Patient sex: M
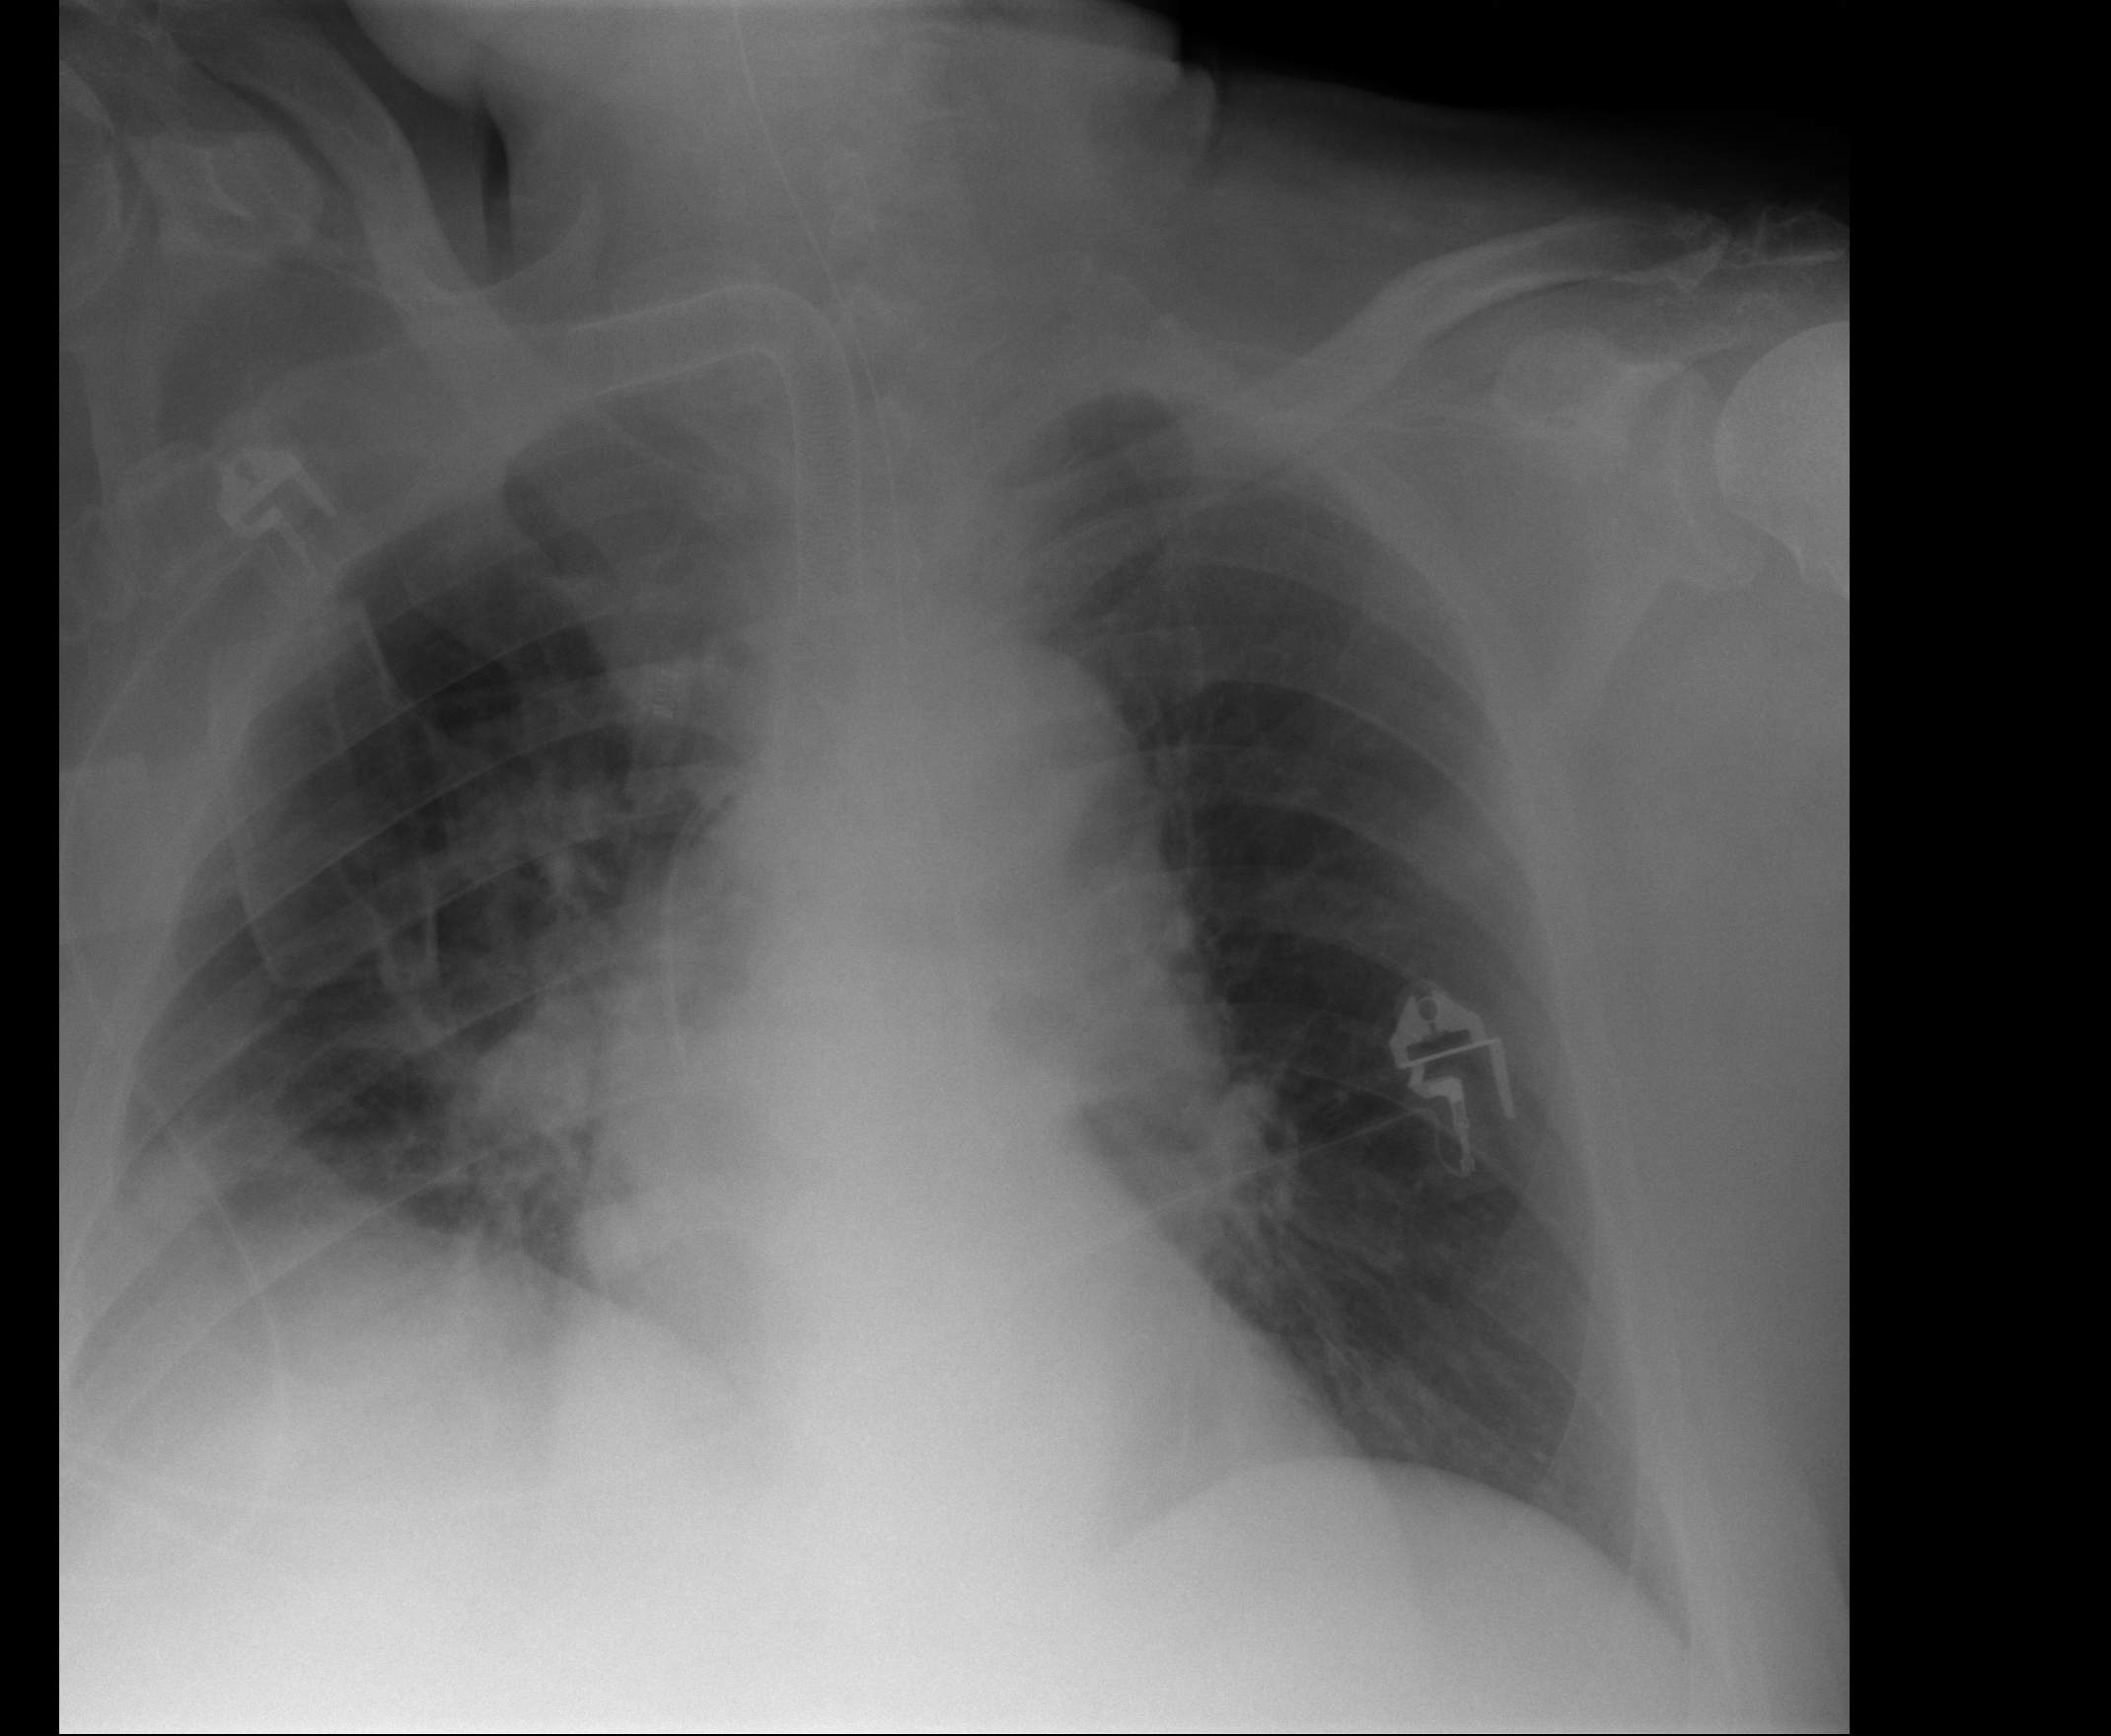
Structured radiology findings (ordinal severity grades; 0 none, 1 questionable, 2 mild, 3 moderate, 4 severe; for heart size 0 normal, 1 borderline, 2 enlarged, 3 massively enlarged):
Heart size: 1
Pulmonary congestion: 1
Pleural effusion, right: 1
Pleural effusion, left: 0
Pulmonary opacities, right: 1
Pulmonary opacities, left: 0
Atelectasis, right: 0
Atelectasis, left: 0